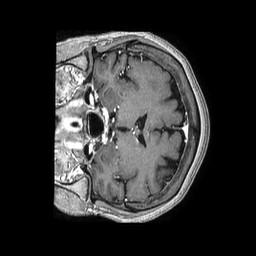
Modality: T1w
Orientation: coronal
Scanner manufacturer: philips
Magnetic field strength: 1.5 T
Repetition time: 0.007588 s
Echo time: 0.003446 s